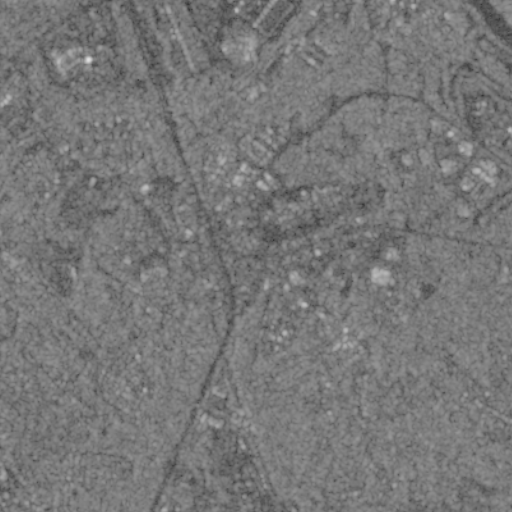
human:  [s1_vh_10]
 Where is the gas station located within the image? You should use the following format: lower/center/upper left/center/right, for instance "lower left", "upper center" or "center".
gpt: The gas station is located in the center right of the image.
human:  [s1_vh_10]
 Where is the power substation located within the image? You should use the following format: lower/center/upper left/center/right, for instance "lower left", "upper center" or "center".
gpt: The power substation is located in the upper left of the image.
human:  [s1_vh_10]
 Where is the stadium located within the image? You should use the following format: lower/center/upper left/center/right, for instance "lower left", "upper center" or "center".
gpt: The stadium is located in the center left of the image.
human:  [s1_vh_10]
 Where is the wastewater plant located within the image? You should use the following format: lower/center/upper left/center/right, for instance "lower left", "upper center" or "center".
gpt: The wastewater plant is located in the upper right of the image.
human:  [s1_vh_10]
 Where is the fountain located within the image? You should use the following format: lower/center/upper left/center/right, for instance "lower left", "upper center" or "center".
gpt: The fountain is located in the center left of the image.
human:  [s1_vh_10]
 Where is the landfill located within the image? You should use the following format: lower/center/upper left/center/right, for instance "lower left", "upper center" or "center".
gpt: There is no landfill in the image.

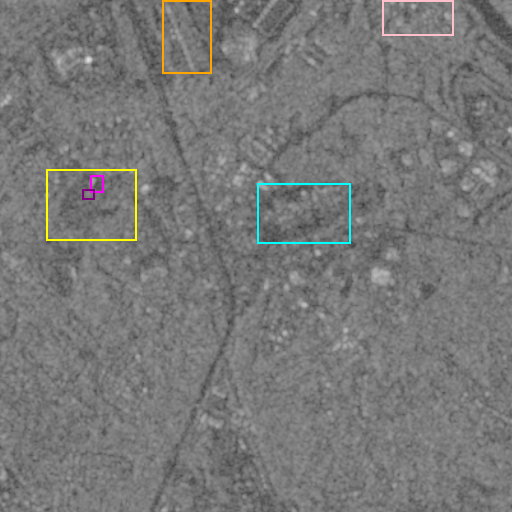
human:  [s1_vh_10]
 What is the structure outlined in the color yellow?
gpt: The structure outlined in yellow is a park.
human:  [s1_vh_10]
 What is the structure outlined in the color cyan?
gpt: The structure outlined in cyan is a parking lot.
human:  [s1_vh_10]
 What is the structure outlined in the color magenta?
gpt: The structure outlined in magenta is a stadium.
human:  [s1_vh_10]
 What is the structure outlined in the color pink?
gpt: The structure outlined in pink is a wastewater plant.
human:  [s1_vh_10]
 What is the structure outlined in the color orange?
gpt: The structure outlined in orange is a building.
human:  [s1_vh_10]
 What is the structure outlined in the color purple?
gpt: The structure outlined in purple is a road.
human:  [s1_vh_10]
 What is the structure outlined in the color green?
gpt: There is no green outline.